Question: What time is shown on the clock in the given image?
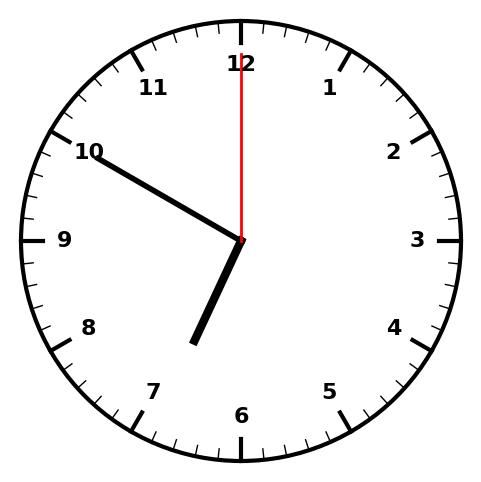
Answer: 06:50:00